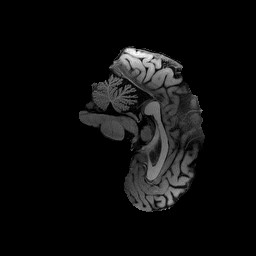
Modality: T1w
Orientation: sagittal
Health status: healthy